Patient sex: F
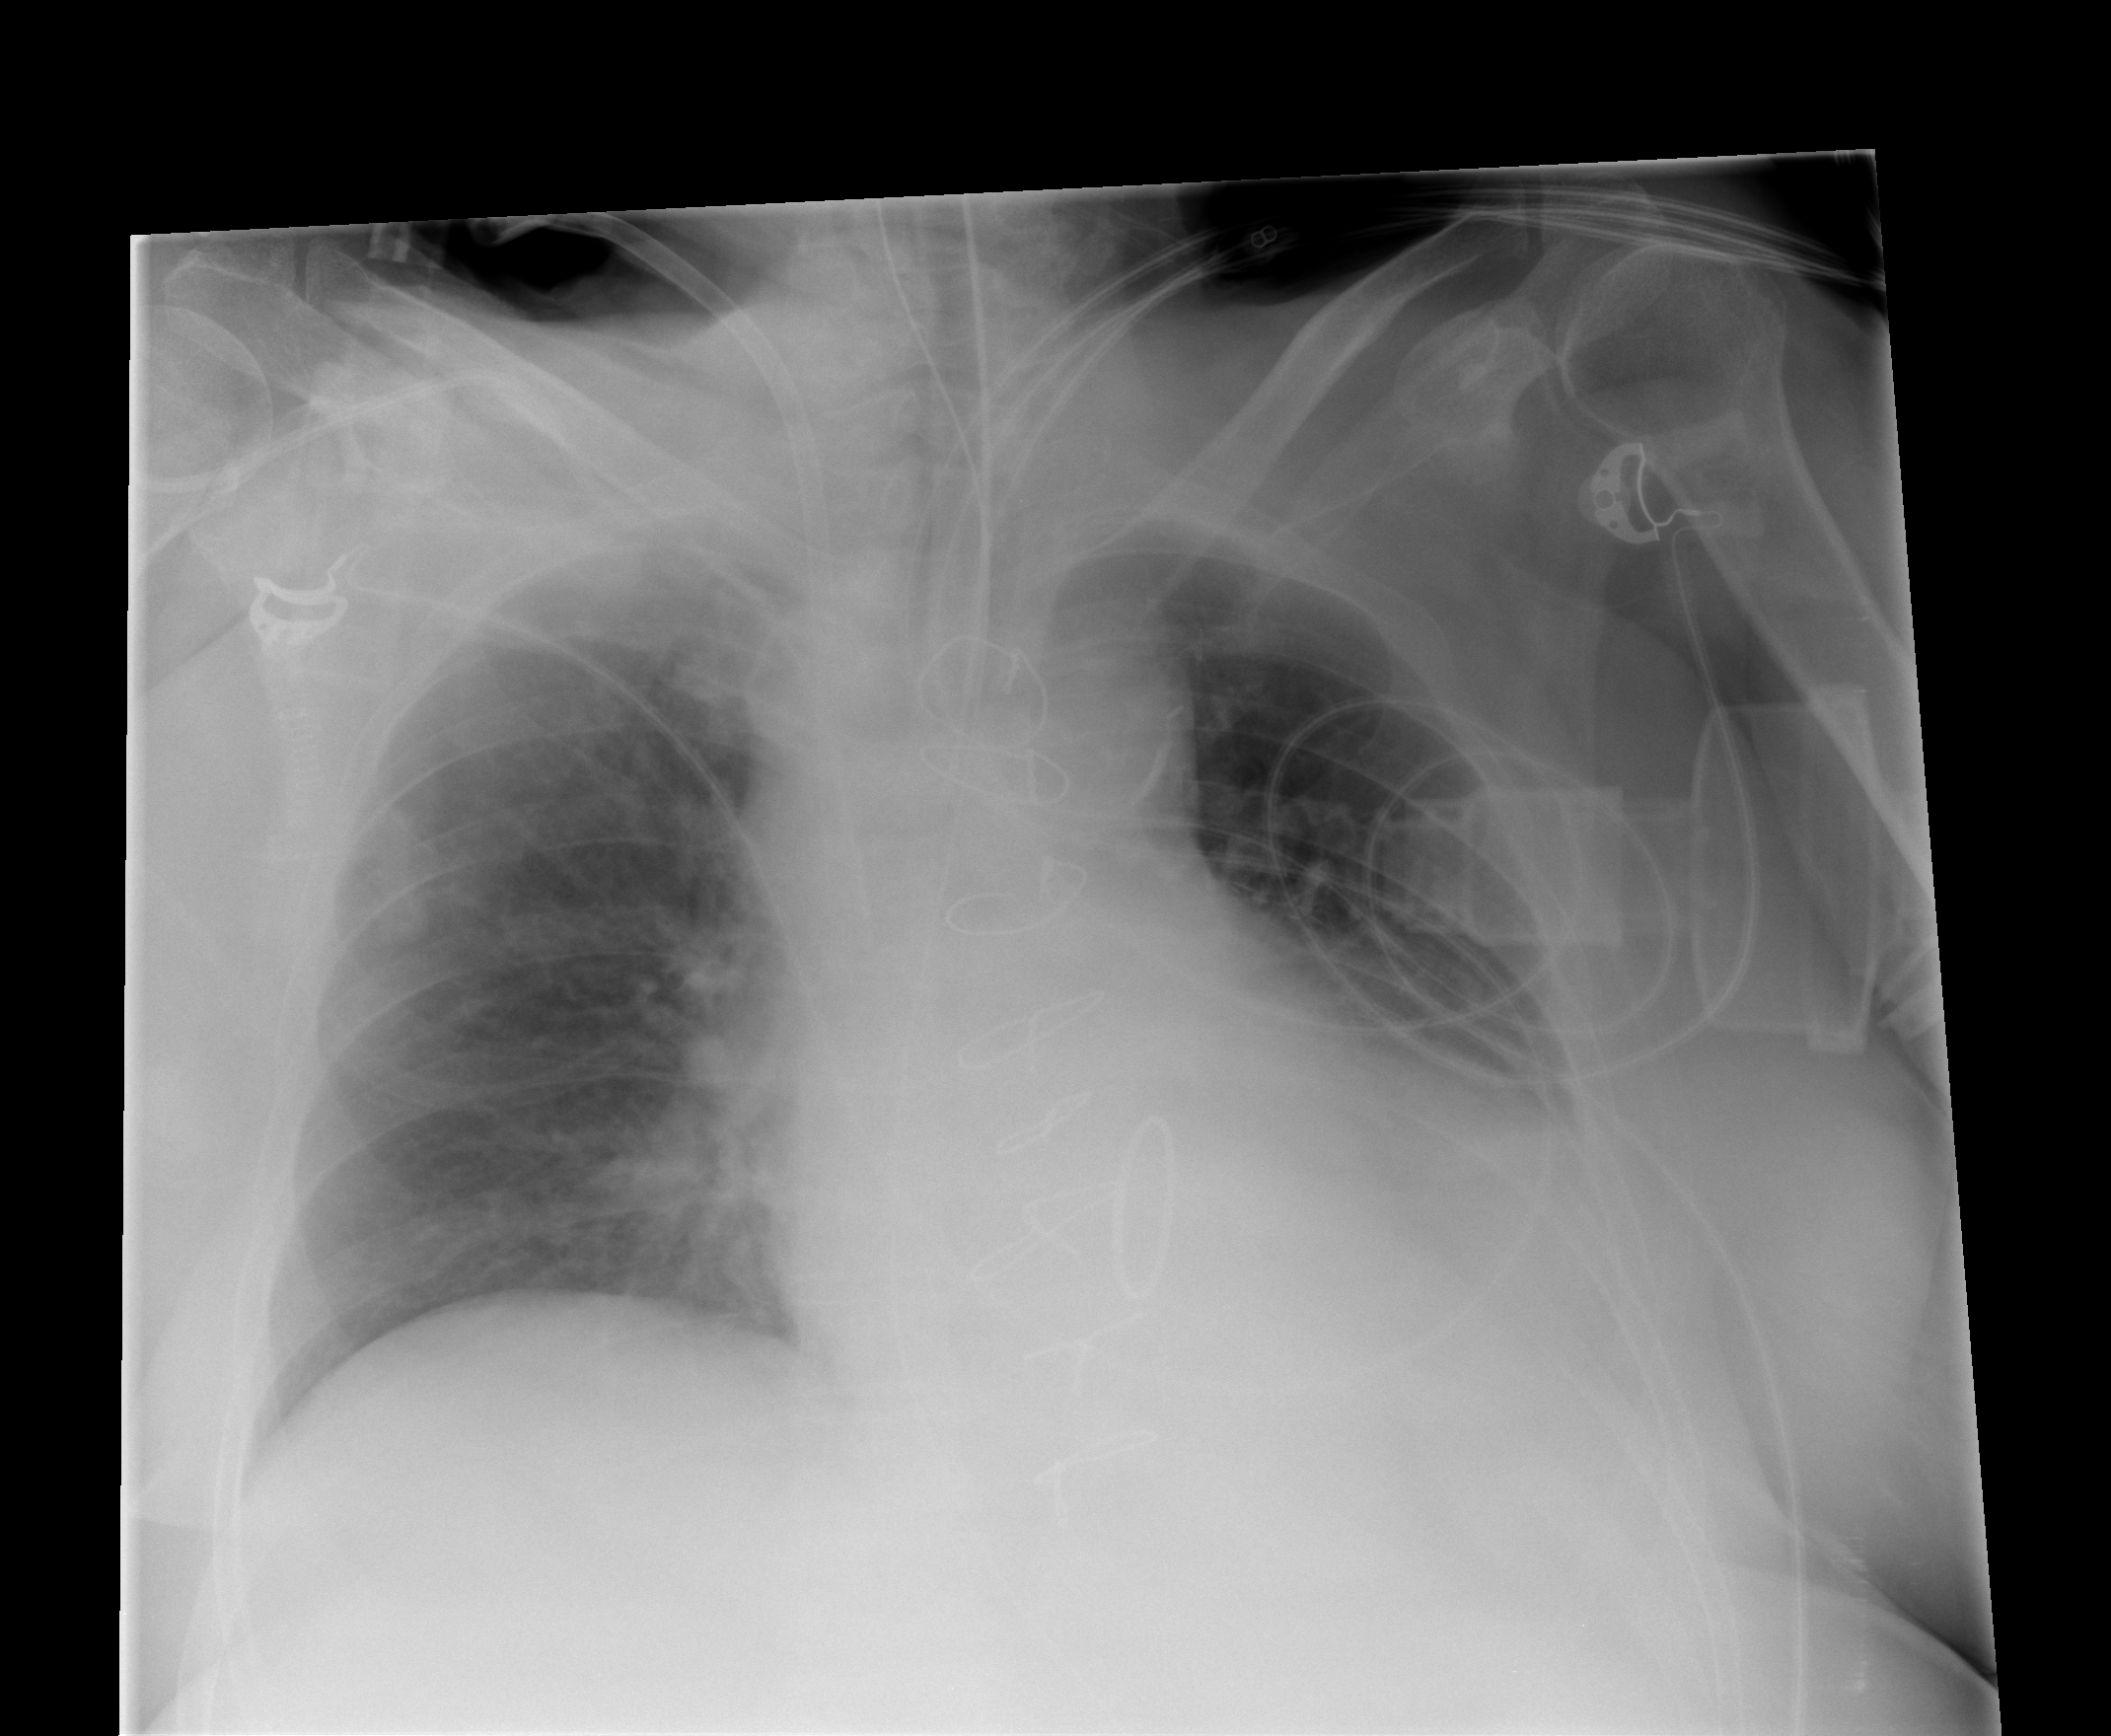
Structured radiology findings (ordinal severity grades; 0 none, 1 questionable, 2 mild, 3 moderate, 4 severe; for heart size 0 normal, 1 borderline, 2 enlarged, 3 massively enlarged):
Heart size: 2
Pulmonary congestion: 2
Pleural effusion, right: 0
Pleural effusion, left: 2
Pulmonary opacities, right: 0
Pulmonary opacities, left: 0
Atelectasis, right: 0
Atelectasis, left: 2